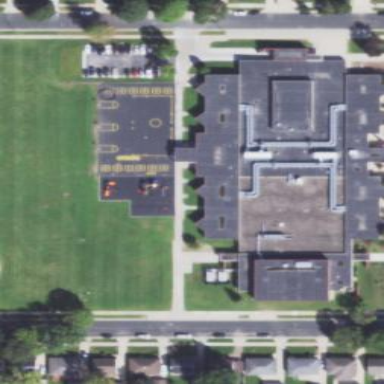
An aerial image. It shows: School.